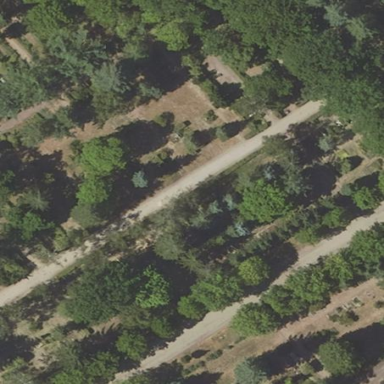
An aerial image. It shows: Grave yard.